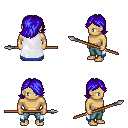
a pixel art fantasy rpg character, male body template, human, tanned skin, white trimmed cape, teal pants, blue swoop hairstyle, spear, four views (front, back, left, right), 2x2 character sprite sheet, small pixel art, hard edges, no anti-aliasing